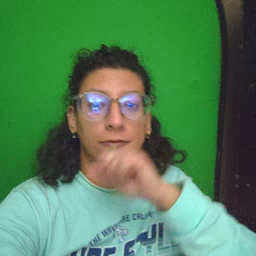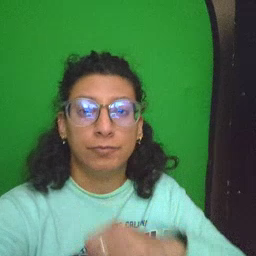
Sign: bye